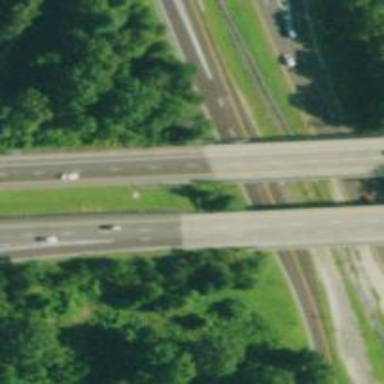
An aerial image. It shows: Trunk highway bridge over Urban Freeway/Expressway.